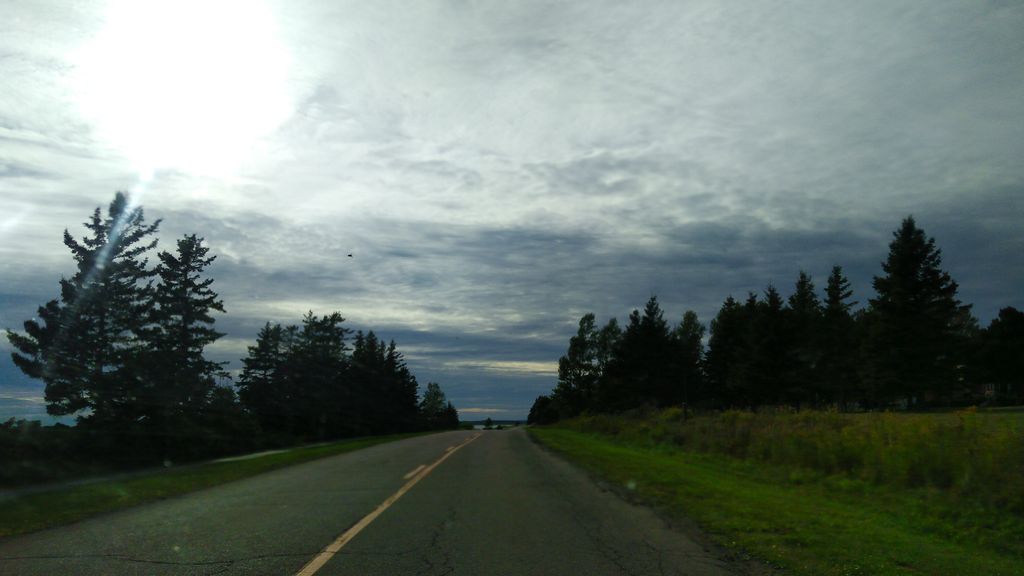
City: charlottetown